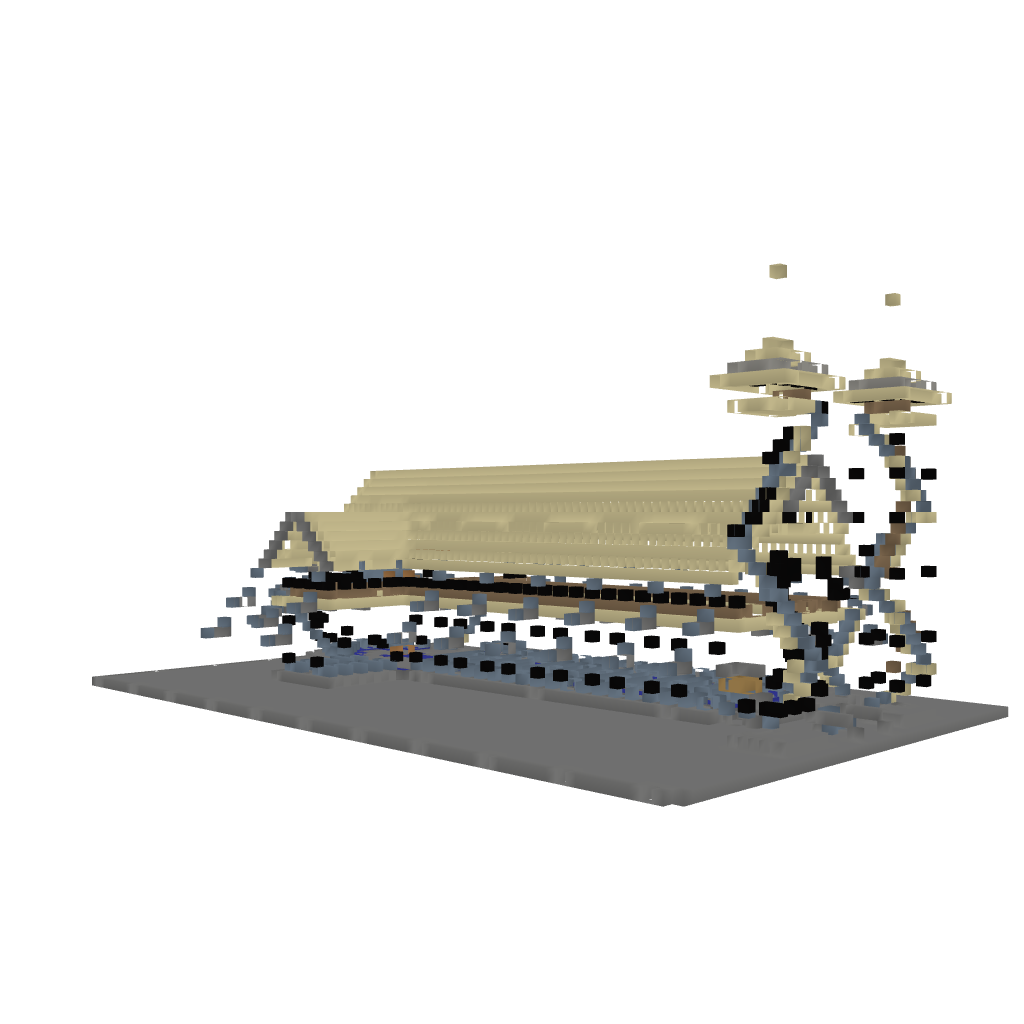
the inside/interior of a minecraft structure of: cathedral